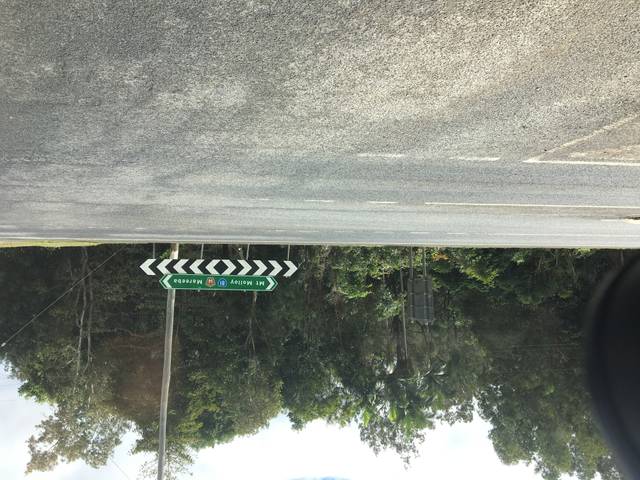
Region: Australia
Coordinates: -16.985, 145.418